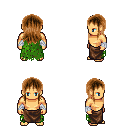
a pixel art fantasy rpg character, male body template, human, tanned skin, green tattered cape, robe skirt, brown unkempt hairstyle, white cloth bandages, four views (front, back, left, right), 2x2 character sprite sheet, small pixel art, hard edges, no anti-aliasing